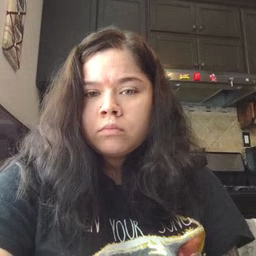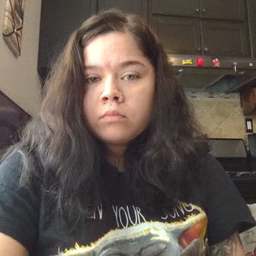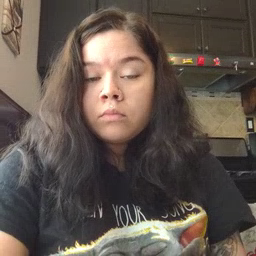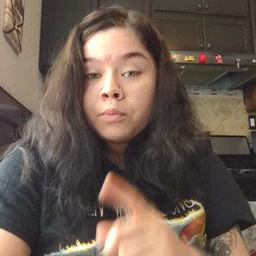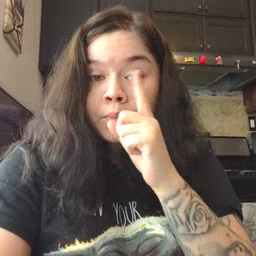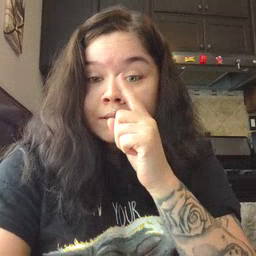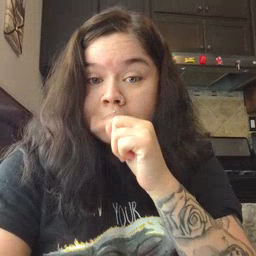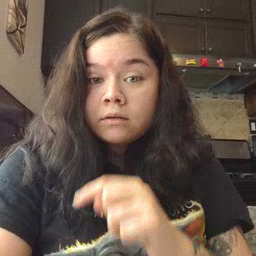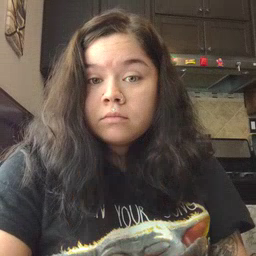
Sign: pretend